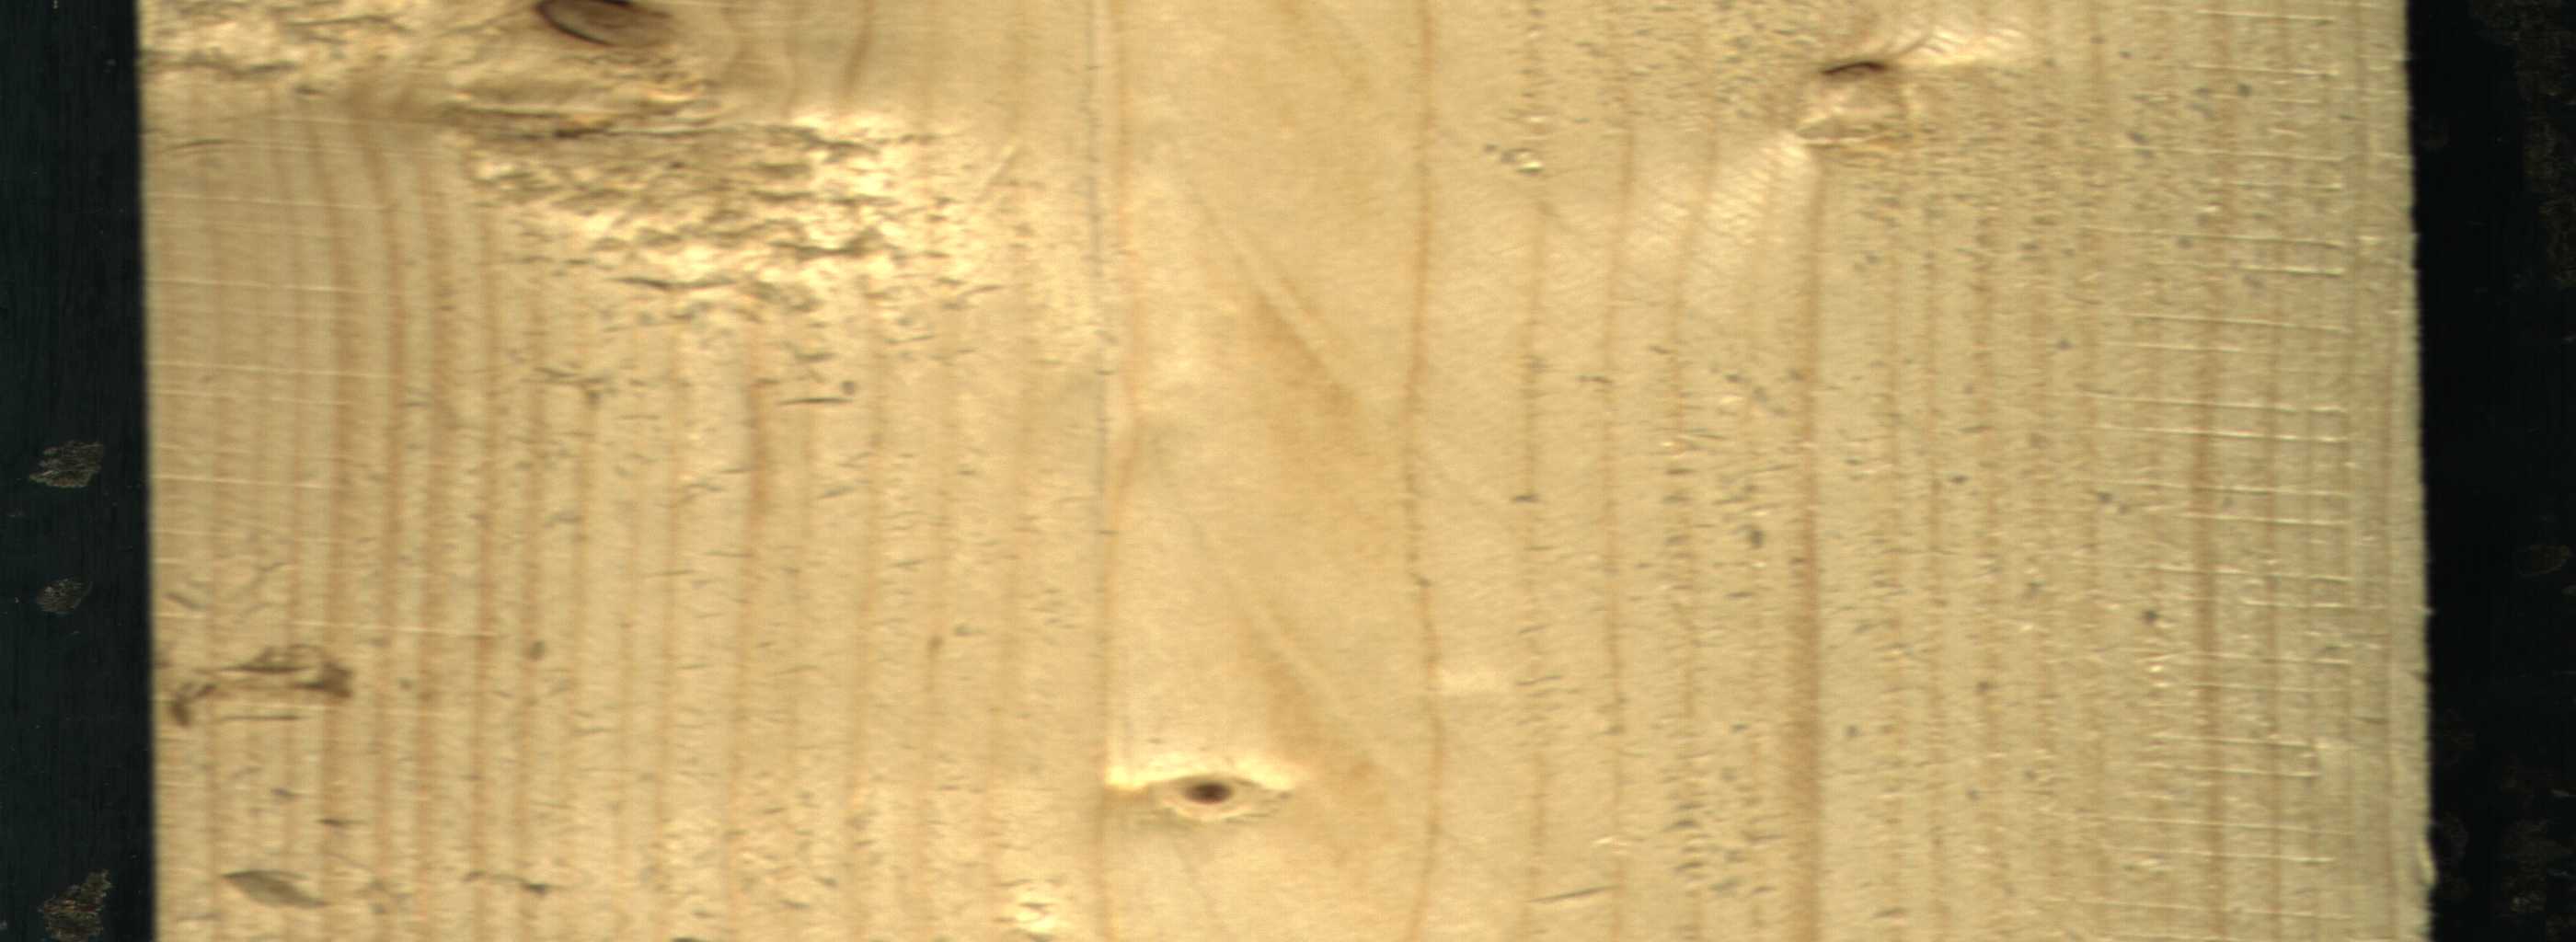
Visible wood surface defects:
Dead_Knot
Live_Knot